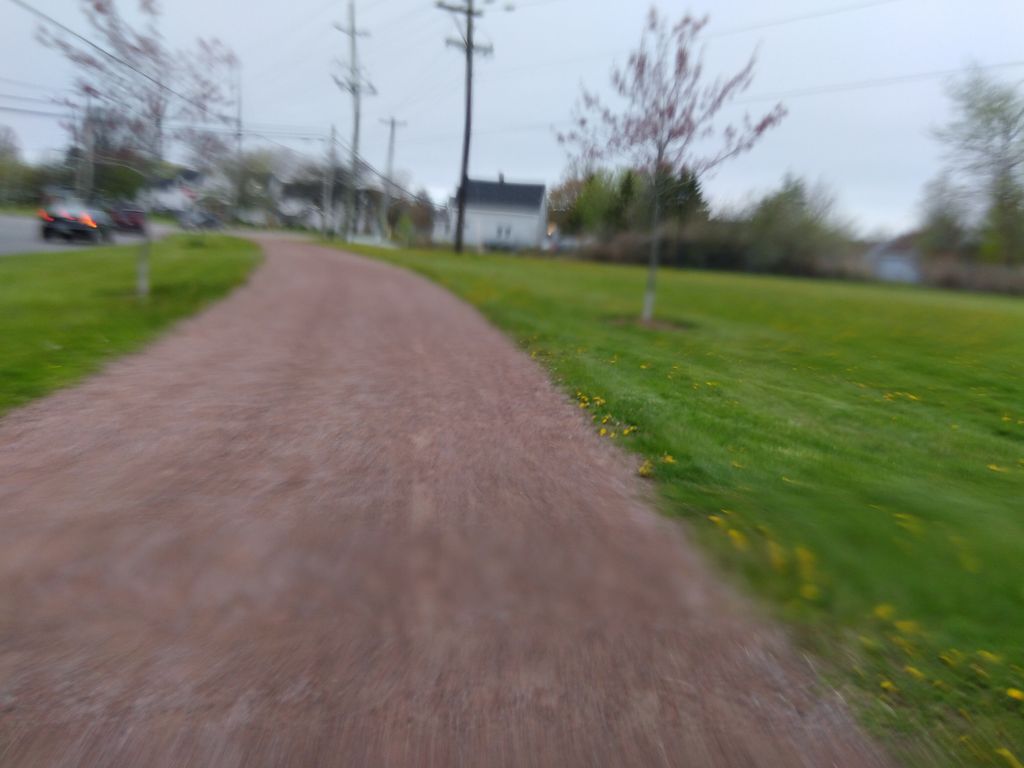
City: charlottetown